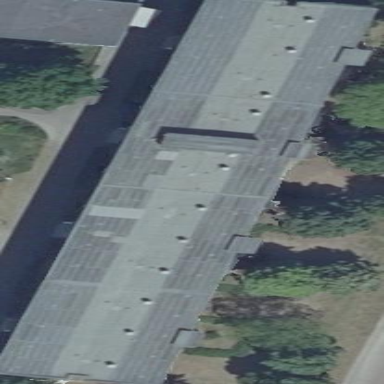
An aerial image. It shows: Dormitory with flat gray roof made of tar paper. The building itself is beige in color.